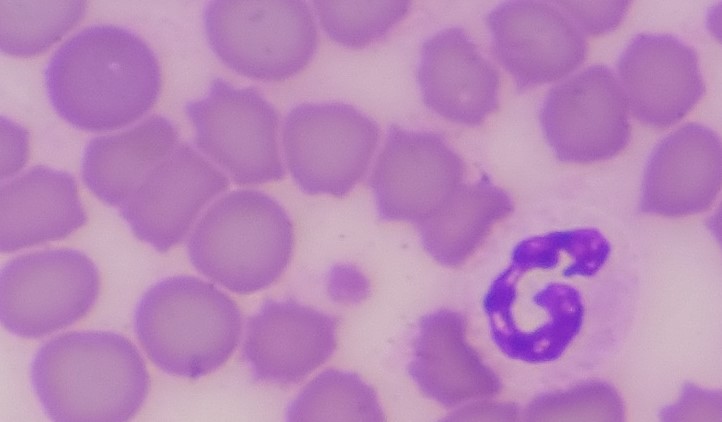
White blood cell type: Neutrophil